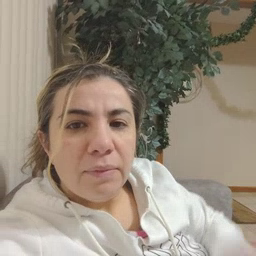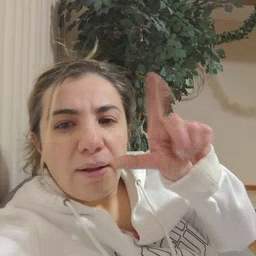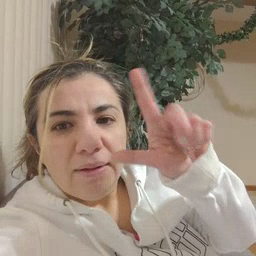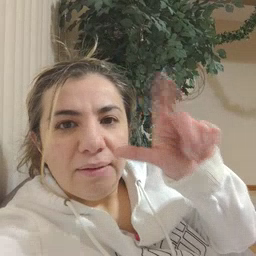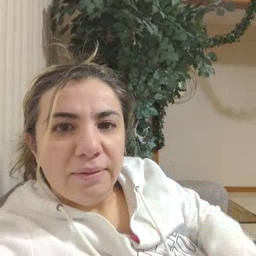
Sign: later